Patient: sex M, age 78
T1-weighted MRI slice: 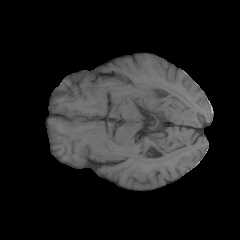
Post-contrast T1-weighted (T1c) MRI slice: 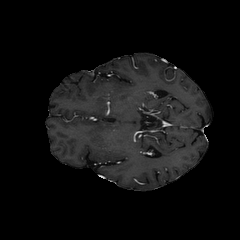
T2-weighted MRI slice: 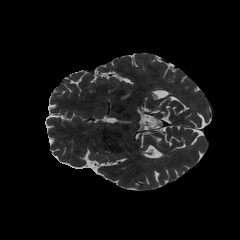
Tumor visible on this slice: yes
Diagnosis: Glioblastoma, IDH-wildtype
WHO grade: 4